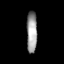
Tissue: prostate
Cell type: Myeloid cells
Senescence score: 0.7173
Nuclear area (px): 426
Mean DAPI intensity: 155.852